Brain MRI, t2w sequence, axial 2D slice.
Patient: age 38, sex F, weight 78 kg, height 1.78 m
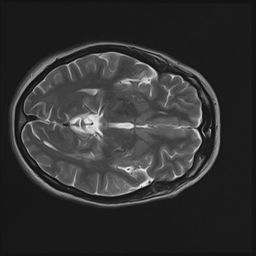